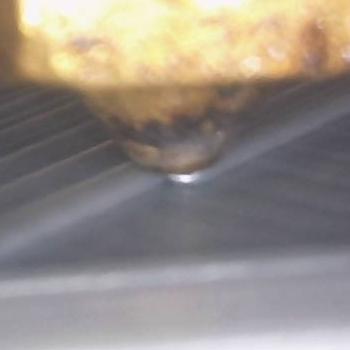
Flow rate: 94%